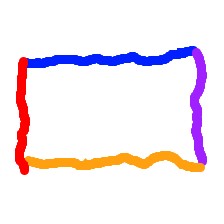
Shape: rectangle